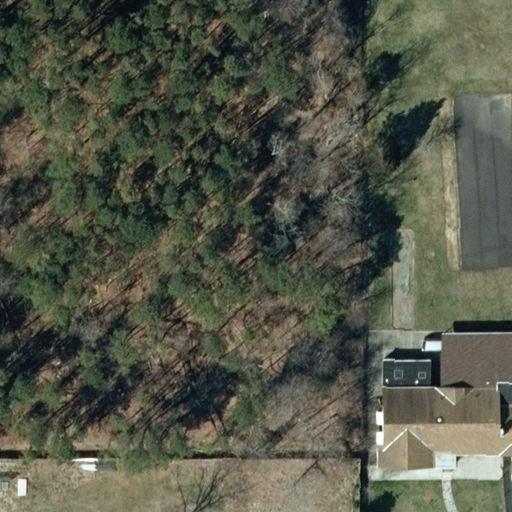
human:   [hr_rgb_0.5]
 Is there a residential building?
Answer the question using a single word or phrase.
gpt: yes

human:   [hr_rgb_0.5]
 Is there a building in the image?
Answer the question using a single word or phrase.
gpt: yes

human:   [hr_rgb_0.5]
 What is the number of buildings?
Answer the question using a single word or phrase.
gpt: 1

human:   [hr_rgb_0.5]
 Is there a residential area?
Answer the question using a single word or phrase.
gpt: yes

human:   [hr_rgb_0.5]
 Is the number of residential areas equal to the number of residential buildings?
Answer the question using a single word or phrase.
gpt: yes

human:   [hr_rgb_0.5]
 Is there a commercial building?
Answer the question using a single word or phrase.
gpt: no

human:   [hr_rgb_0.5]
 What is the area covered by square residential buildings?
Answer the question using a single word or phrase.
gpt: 0m2

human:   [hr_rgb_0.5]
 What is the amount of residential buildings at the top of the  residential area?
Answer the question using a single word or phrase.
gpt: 1

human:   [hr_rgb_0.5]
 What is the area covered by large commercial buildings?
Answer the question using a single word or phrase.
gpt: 0m2

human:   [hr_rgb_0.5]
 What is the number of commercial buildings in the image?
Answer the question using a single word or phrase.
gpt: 0

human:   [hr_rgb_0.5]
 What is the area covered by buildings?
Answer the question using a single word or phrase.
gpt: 559m2

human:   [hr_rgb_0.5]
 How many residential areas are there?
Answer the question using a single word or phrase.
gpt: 1

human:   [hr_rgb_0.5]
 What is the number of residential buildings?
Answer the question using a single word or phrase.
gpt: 1

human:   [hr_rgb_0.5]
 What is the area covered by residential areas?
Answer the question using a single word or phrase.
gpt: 4525m2

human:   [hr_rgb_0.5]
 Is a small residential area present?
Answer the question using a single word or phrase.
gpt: no

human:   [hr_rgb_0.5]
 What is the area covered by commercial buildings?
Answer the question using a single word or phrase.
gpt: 0m2

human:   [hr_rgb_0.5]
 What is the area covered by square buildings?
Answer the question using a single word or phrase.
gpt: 0m2

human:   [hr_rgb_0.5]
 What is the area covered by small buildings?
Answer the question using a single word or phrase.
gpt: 0m2

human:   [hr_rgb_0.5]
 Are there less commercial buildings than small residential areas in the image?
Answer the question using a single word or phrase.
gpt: no

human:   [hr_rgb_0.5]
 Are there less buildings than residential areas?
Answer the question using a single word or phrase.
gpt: no

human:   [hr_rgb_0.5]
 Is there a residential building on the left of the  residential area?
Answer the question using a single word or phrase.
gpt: yes

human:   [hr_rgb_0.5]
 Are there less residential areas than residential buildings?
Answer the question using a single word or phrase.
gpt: no

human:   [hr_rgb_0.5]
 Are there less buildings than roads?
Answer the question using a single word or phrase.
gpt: no

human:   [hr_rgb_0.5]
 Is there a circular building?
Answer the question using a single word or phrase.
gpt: no

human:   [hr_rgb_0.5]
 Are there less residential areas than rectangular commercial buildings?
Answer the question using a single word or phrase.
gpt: no

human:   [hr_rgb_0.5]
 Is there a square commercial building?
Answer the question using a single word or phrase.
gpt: no

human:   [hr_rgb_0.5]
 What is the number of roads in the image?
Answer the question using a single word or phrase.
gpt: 0

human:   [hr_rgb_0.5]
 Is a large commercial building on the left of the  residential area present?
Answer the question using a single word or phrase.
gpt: no

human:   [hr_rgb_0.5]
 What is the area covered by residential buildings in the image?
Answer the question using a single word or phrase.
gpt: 559m2

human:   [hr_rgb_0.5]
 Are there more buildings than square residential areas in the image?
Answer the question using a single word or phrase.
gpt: yes

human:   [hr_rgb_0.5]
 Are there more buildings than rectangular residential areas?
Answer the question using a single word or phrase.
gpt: no

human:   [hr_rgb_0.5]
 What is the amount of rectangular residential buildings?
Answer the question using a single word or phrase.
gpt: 0

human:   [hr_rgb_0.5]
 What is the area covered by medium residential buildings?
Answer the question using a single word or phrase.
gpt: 0m2

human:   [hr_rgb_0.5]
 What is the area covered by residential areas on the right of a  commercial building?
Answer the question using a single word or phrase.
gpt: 0m2

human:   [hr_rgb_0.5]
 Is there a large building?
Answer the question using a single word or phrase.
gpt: yes

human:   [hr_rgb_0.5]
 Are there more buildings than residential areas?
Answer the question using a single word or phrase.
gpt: no

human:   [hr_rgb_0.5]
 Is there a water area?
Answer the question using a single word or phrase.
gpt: no

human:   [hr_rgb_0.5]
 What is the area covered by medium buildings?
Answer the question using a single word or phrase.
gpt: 0m2

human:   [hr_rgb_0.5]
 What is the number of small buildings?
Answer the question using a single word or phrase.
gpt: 0

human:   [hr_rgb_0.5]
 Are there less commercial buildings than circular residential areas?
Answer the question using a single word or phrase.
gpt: no

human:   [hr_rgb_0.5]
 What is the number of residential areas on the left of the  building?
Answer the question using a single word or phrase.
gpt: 0

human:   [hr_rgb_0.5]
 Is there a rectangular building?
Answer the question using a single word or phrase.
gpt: no

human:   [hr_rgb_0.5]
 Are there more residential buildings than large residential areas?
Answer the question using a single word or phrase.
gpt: no

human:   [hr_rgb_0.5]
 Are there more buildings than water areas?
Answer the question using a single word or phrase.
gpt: yes

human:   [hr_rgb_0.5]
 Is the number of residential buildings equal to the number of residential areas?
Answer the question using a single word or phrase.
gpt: yes

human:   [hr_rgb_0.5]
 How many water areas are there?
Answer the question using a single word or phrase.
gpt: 0

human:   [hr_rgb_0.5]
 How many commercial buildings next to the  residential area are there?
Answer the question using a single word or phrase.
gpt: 0

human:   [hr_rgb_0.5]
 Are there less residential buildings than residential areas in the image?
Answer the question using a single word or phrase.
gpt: no

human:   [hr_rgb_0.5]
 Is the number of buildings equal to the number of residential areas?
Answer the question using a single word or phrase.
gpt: yes

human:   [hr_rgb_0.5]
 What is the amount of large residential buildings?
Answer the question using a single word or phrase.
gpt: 1

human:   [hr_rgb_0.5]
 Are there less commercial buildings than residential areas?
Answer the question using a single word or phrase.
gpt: yes

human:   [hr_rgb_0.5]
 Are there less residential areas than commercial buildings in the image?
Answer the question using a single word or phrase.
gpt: no

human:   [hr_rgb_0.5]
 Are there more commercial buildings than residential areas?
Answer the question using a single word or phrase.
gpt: no

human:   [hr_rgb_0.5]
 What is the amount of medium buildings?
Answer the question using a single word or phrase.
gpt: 0

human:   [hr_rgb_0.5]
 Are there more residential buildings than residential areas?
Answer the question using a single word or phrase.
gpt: no

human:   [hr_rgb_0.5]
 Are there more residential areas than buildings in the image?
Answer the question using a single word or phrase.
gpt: no

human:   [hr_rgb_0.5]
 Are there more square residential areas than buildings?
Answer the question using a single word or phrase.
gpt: no

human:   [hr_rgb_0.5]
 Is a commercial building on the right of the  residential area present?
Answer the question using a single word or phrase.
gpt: no

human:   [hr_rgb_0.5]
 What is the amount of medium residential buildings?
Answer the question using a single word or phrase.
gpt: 0

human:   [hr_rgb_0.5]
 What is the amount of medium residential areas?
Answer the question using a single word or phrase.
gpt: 0

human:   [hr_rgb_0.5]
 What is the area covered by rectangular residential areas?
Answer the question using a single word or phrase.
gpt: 4525m2

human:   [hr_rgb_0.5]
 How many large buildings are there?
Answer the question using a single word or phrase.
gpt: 1

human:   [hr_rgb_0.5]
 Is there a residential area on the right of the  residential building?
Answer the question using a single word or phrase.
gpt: yes

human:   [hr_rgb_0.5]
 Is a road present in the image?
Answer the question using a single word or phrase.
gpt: no